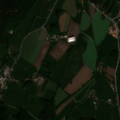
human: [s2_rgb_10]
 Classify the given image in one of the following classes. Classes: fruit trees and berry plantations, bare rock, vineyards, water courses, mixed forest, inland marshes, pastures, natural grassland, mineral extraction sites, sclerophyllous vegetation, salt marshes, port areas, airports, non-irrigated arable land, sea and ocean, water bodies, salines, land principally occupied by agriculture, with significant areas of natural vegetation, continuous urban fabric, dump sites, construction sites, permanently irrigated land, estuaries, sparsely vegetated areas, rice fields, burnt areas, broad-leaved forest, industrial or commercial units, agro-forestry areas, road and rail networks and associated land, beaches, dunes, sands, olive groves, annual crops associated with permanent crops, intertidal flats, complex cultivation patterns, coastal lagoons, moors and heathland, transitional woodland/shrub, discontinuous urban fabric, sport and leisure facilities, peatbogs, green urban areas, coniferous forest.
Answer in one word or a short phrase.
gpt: discontinuous urban fabric, pastures, land principally occupied by agriculture, with significant areas of natural vegetation, broad-leaved forest, mixed forest